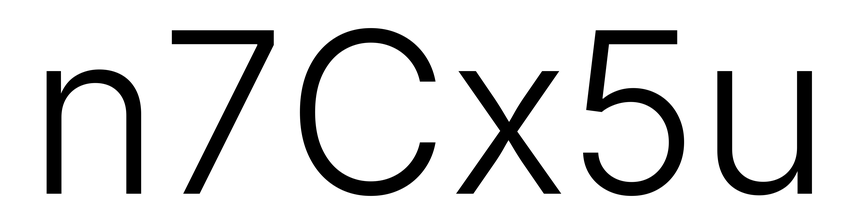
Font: Inter_Light